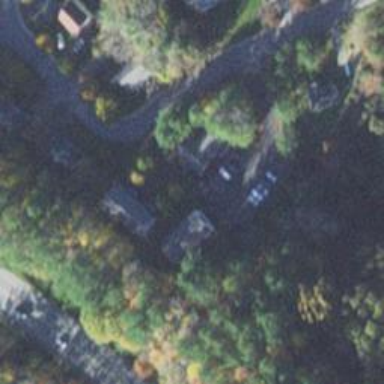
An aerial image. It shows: Residential building.